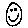
Label: smiley face